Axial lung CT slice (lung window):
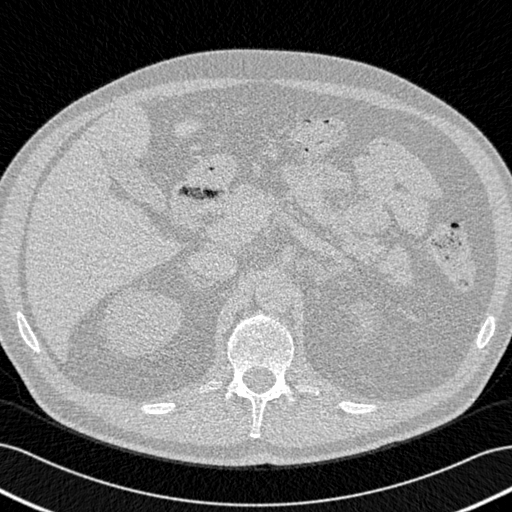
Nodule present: no